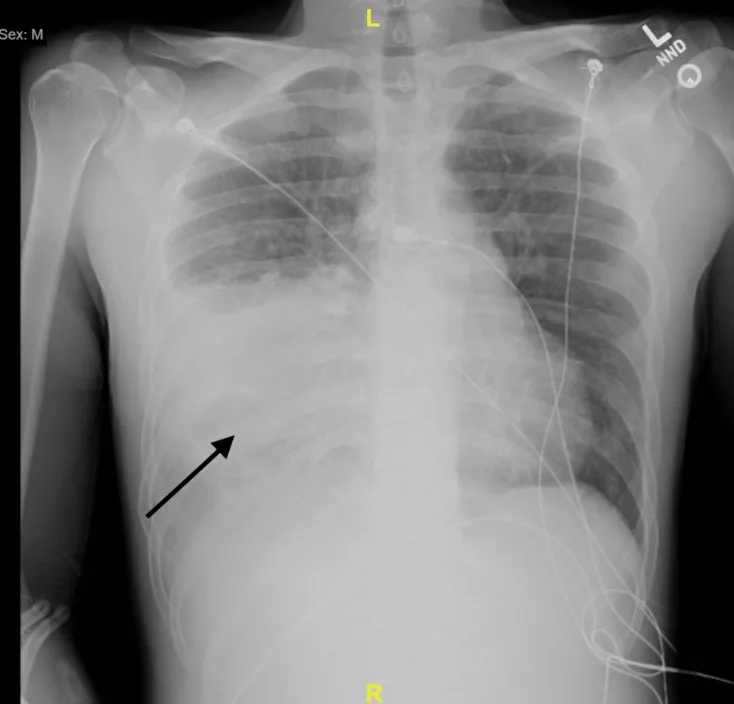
Chest radiography with right lower lobe infiltrates.
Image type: radiology (x_ray)